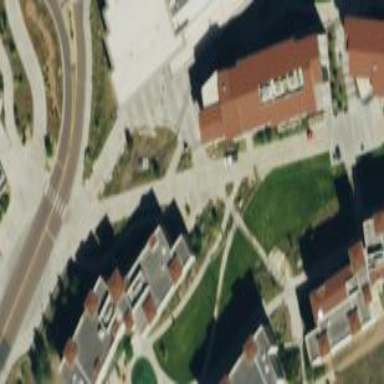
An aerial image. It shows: Dormitory building.